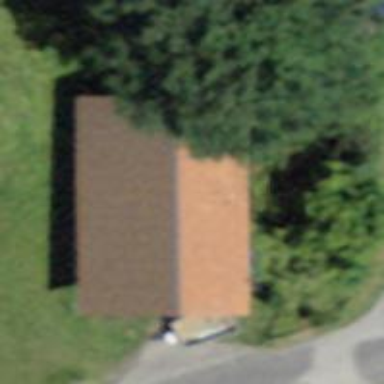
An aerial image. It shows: Shed.